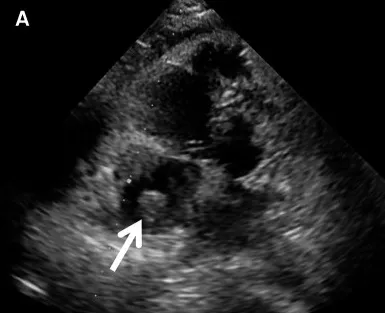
Preoperative echocardiography, cardiac CT and MRI. Echocardiography. Showed multiple mixed echogenic masses on the lateral wall of the right atrium.
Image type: radiology (ultrasound)